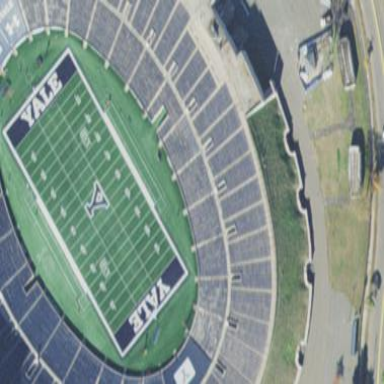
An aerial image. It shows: American football pitch.